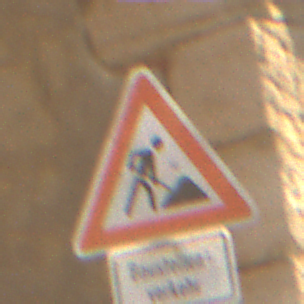
Verkehrszeichen: Arbeitsstelle
Zusatzzeichen unten: HinweiseAufGefahrenDurchVerbaleAngabe6
Umgebung: Outdoor, Urban
Tageszeit: Midday
Wetter: Clear
Licht: Natural
Jahreszeit: NotSpecified
Kontrast: HighContrast